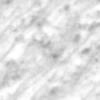
Label: no_change